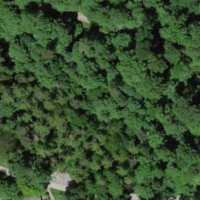
EUNIS habitat code: 41
Species observed at this site:
Certhia brachydactyla